В горизонтальном колене запаянной теплоизолированной П-образной трубки небольшого постоянного поперечного сечения $S$ с длиной колена $L$ расположена жидкость плотностью $\rho$. Теплоёмкость всей жидкости в трубке равна $C$ (см. рисунок).  В вертикальных коленах находится по $
u$ молей гелия под давлением $p_{0}$. Из-за слабого толчка равновесие нарушилось.
Пренебрегая теплообменом с окружающей средой, найдите расстояние $x$, на которое сместится столбик жидкости к моменту установления термодинамического равновесия. Поперечное сечение трубки столь мало, что пузырьки газа не «пробулькивают» сквозь жидкость сместившуюся в вертикальное колено.
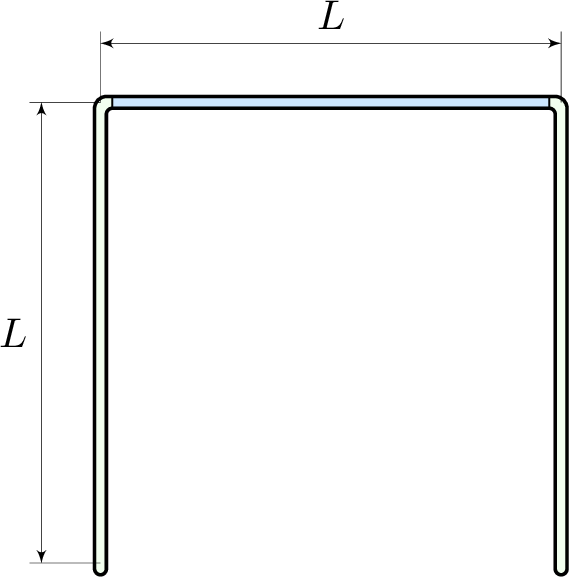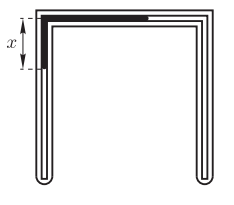
Решение: Пусть $p$ — давление расширившегося газа, тогда давление газа в другом колене $p_{1}=p+\rho g x$. Поскольку установившаяся температура во всей трубке одинакова, то (см. рисунок): $$ p S(L+x)=(p+\rho g x) S(L-x)=\nu R T, $$ или после преобразований: $$ p=\frac{1}{2} \rho g(L-x) . $$  Потенциальная энергия части жидкости, перетёкшей в вертикальное колено, перейдёт во внутреннюю энергию гелия и самой этой жидкости: $$ \rho x S g \frac{x}{2}=\left(2 \nu C_{V}+C\right) \Delta T. $$ Изменение температуры системы можно найти из уравнения состояния: $$ \nu R \Delta T=p(L+x) S-p_{0} L S. $$ Решая систему уравнений, получим: $$ \rho g S \frac{x^{2}}{2}=\frac{\left(2 \nu C_{V}+C\right)\left(\frac{1}{2} \rho g\left(L^{2}-x^{2}\right)-p_{0} L\right)}{\nu R} S, $$ откуда $$ x=\sqrt{\left(\frac{3 \nu R+C}{4 \nu R+C}\right)\left(L-\frac{2 p_{0}}{\rho g}\right) L}. $$ $\textit{Примечание}$. Из последнего уравнения видно, что при $\rho g L<2 p_{0}$ под корнем будет стоять отрицательное число. Это означает, что исходное положение жидкости в трубке устойчиво. Устойчивость исходного состояния можно исследовать и непосредственно. Пусть жидкость сместилась от исходного положения на малую величину $x$. Изменение потенциальной энергии жидкости имеет второй порядок малости по $x$, поэтому им можно пренебречь, значит процесс протекает при постоянной температуре. Тогда давления сжавшегося и расширившегося газа равны, соответственно $$ p_{1}=p_{0} \frac{L}{L-x} \approx p_{0}\left(1+\frac{x}{L}\right), \quad p_{2}=p_{0} \frac{L}{L+x} \approx p_{0}\left(1-\frac{x}{L}\right) . $$ Если сила, создаваемая разностью этих давлений не может уравновесить силу тяжести, действующую на часть жидкости, перетекшую в вертикальное колено, жидкость продолжит перетекать дальше, то есть исходное положение неустойчиво. В противном случае изменение давления создаст силу, возвращающую жидкость в исходное положение. Таким образом, условие неустойчивости исходного положения равновесия имеет вид $$ \left(p_{1}-p_{2}\right) S<\rho g x S, \quad \text { откуда } \quad p_{0}<\frac{\rho g L}{2}. $$ Это условие совпадает с условием существования нового положения равновесия.
Ответ: $$ x=\sqrt{\left(\frac{3 \nu R+C}{4 \nu R+C}\right)\left(L-\frac{2 p_{0}}{\rho g}\right) L}. $$
Темы:
T, Термодинамика, Всероссийские, Гидростатика